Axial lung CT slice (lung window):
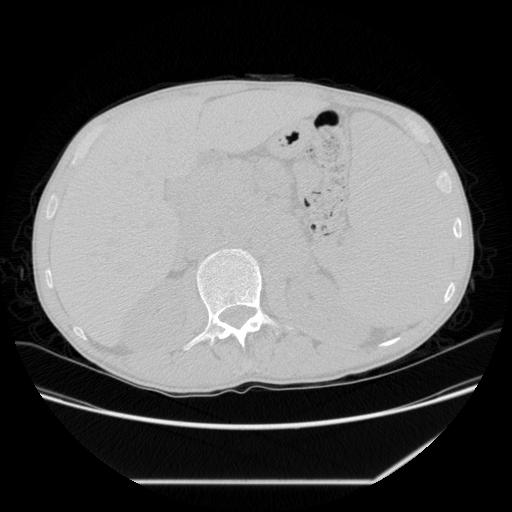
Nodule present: no